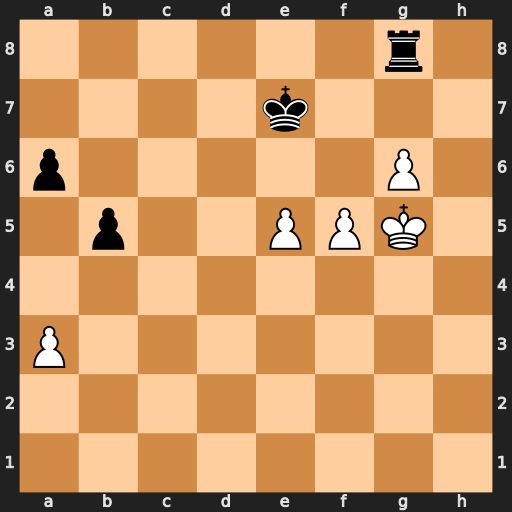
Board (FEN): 6r1/4k3/p5P1/1p2PPK1/8/P7/8/8
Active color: w
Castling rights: -
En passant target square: -
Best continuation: f6+ Ke6 g7 Rc8 Kg6